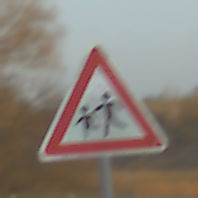
Verkehrszeichen: KinderRechts
Umgebung: Outdoor, RoadRail
Tageszeit: SunriseSunset
Wetter: PartlyCloudy
Licht: Natural
Jahreszeit: NotSpecified
Kontrast: HighContrast